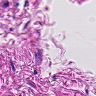
Metastatic tissue present: no